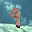
Label: 9